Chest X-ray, AP view. Patient: 45 years old, sex F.
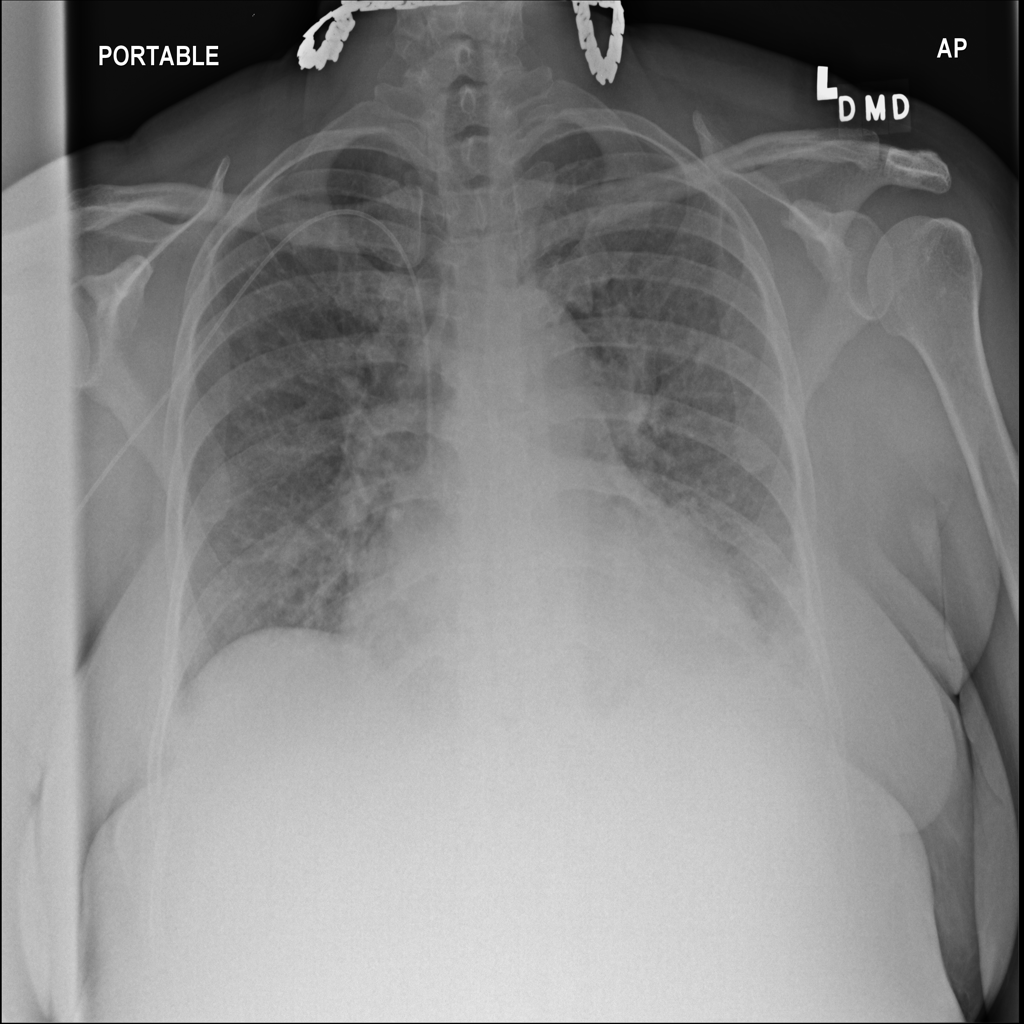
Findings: Edema, Infiltration, Nodule